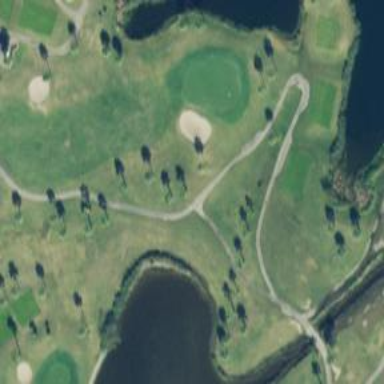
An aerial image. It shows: Path for both roads and golfers.